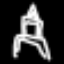
Label: The Eiffel Tower